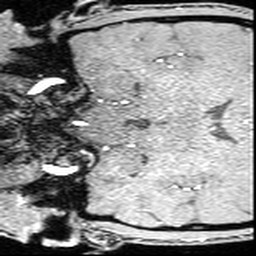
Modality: angio
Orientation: coronal
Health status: ill
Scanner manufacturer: siemens
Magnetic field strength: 3 T
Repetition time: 0.022 s
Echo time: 0.00395 s